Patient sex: F
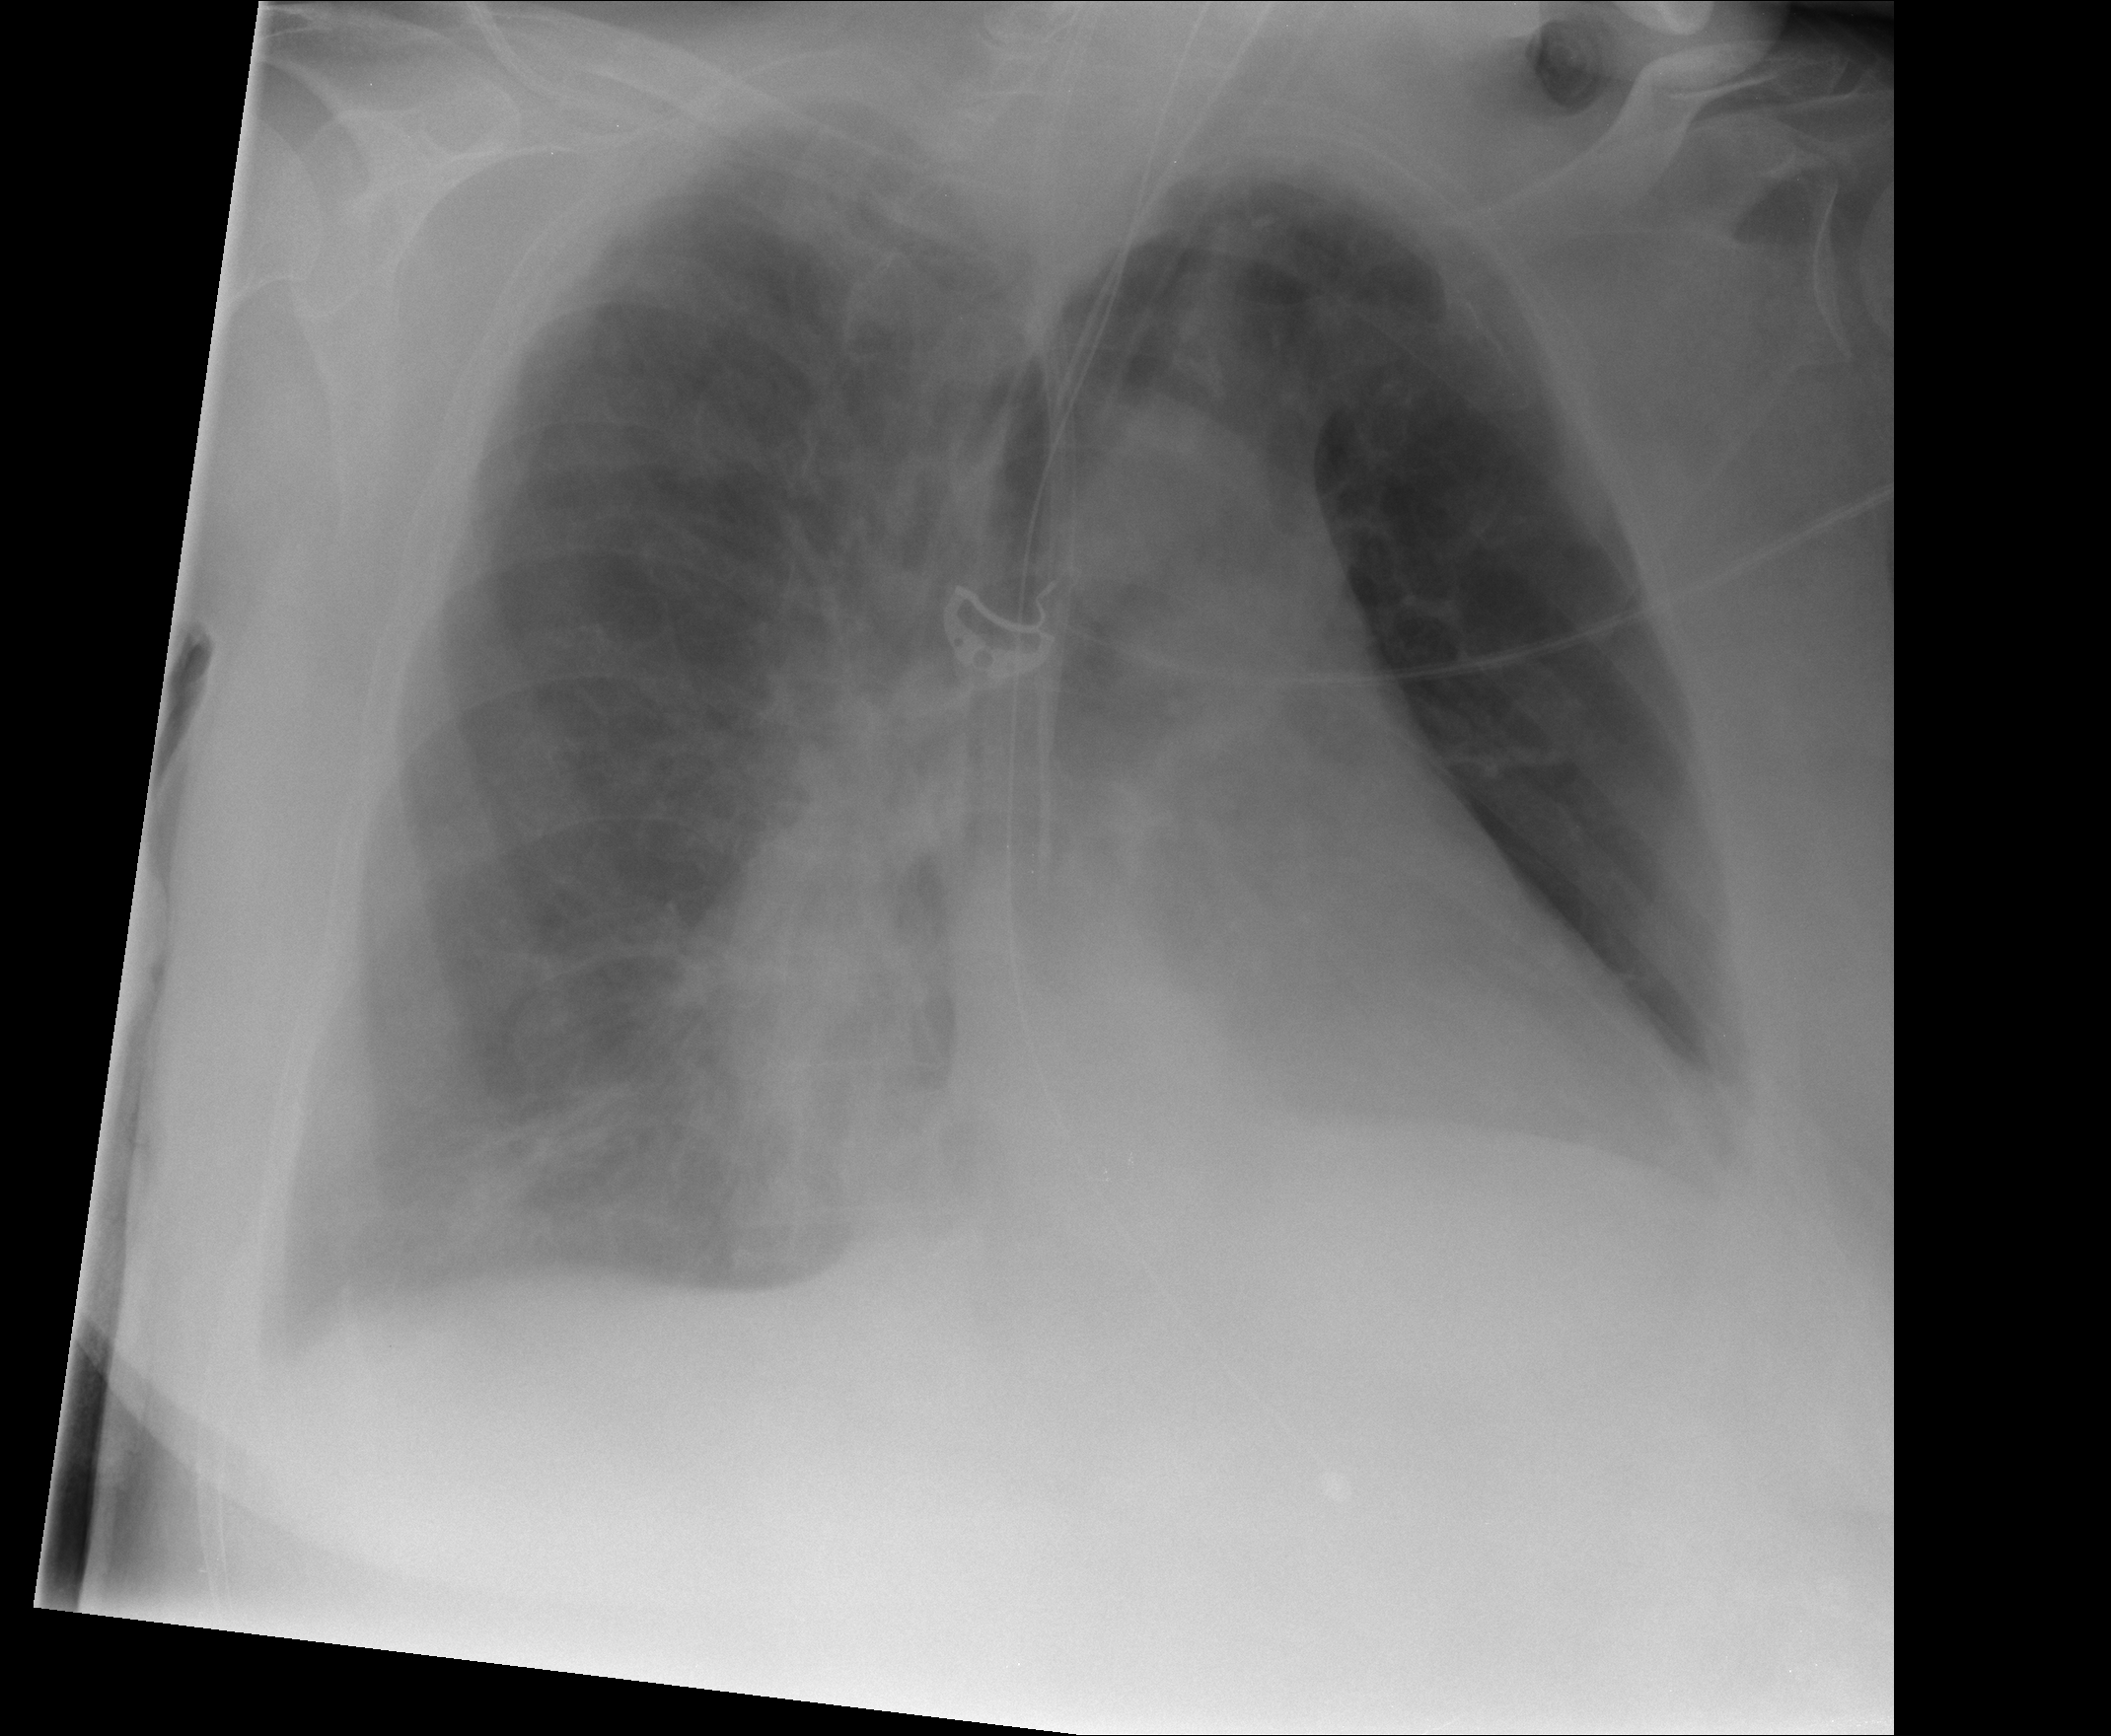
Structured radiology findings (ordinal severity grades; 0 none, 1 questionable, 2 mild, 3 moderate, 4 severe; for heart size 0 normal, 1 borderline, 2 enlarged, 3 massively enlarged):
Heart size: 2
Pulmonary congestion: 0
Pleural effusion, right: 1
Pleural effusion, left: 2
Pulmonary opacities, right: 2
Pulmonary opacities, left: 0
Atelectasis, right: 2
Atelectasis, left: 2